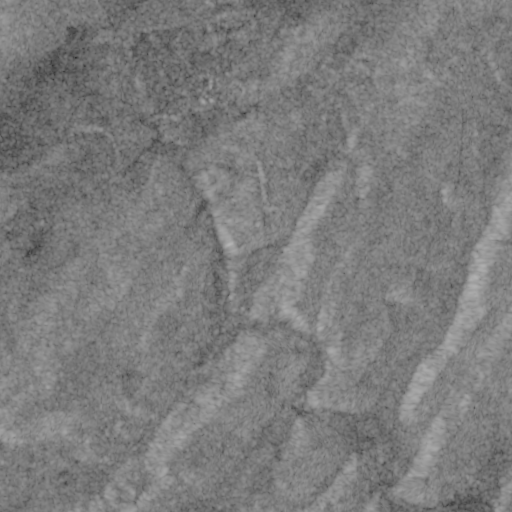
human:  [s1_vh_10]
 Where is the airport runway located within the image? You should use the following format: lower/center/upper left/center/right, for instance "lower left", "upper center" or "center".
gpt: The airport runway is located in the upper center of the image.
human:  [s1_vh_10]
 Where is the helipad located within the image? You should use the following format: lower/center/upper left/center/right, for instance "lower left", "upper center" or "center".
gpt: The helipad is located in the center of the image.
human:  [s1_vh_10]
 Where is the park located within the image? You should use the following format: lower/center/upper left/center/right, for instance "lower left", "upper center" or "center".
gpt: The park is located in the lower center of the image.
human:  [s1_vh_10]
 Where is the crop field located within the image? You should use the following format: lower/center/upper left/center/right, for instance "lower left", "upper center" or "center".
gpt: There is no crop field in the image.

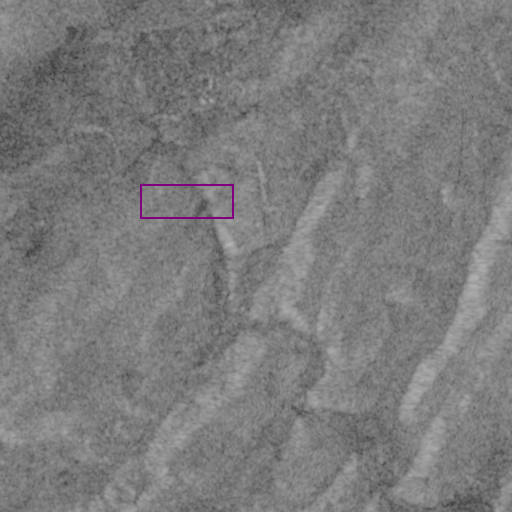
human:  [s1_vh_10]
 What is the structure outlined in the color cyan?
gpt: There is no cyan outline.
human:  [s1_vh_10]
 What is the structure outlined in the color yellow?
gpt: There is no structure outlined in yellow.